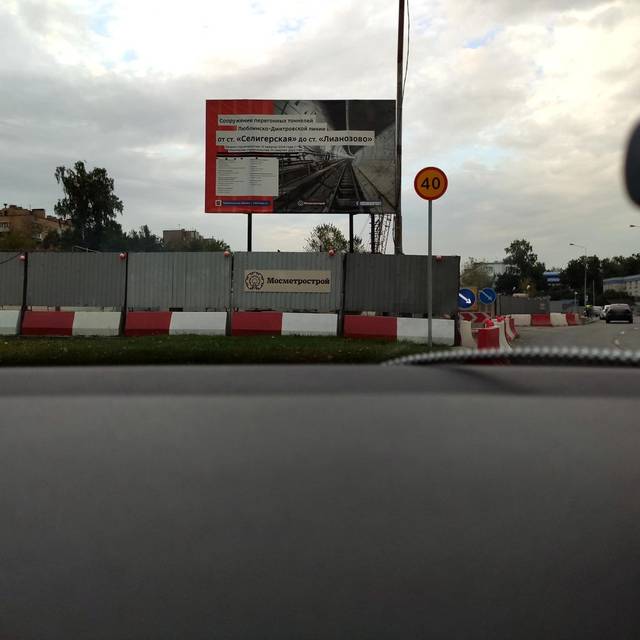
Region: Russia
Coordinates: 55.889, 37.543